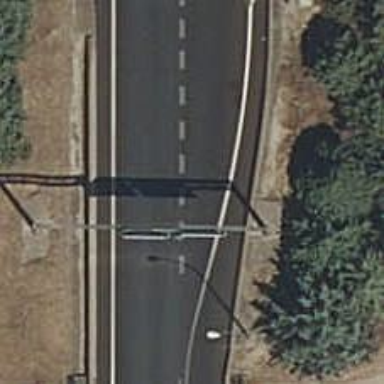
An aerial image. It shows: Asphalt surface bridge for trunk link highway.